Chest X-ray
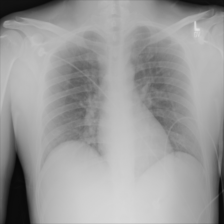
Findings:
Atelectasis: negative
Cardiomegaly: negative
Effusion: negative
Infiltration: negative
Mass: negative
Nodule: negative
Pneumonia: negative
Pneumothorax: negative
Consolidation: negative
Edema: negative
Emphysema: negative
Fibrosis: negative
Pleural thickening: negative
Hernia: negative